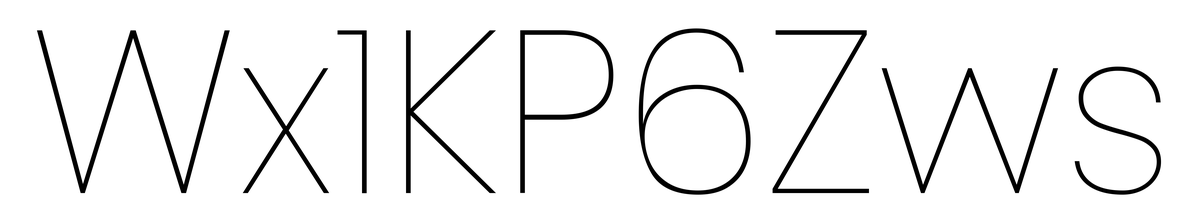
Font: Poppins-Thin